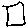
Label: square